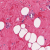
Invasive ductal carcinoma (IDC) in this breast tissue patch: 0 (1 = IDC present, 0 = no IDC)